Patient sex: M
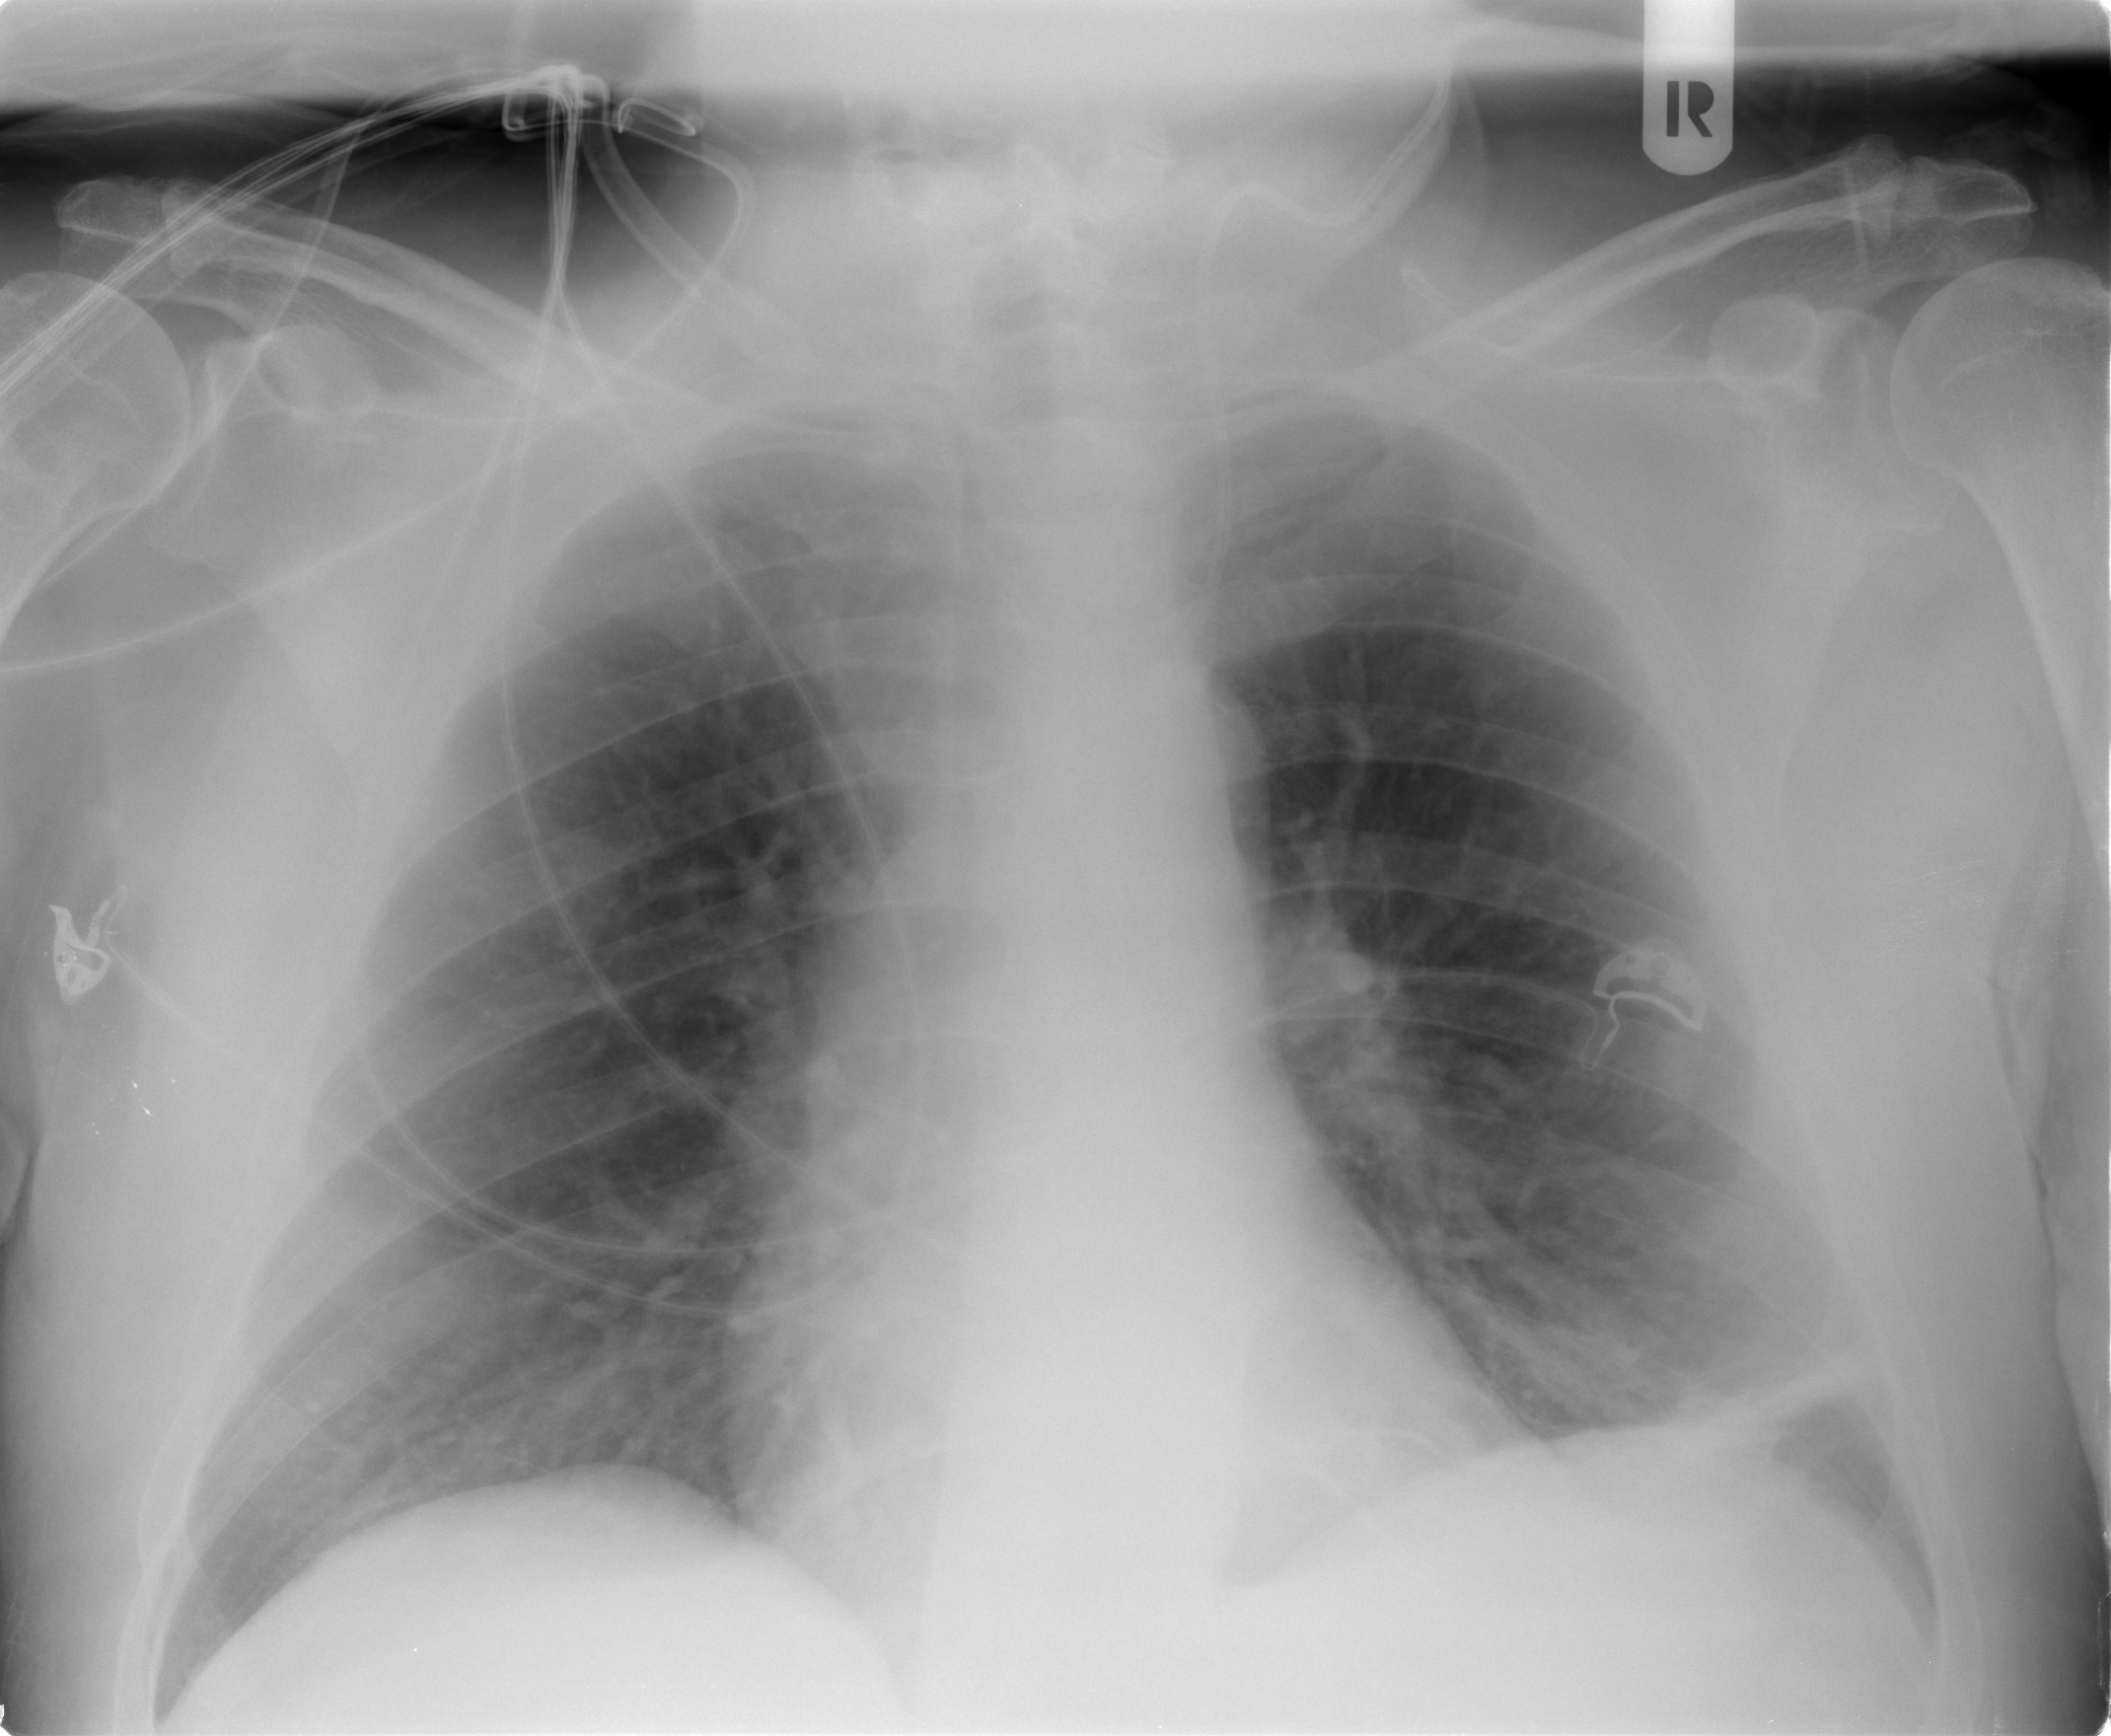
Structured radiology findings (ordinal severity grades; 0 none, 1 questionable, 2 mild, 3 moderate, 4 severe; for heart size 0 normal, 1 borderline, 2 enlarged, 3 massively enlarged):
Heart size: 0
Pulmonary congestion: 0
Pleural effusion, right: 0
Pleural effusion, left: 0
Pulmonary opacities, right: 0
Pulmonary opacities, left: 0
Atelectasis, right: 0
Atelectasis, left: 2